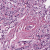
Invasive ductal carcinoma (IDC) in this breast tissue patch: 1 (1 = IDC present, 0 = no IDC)